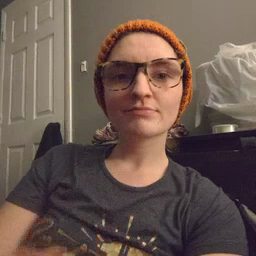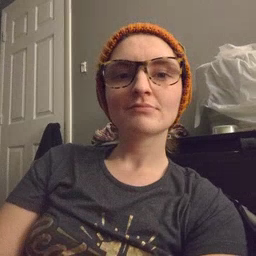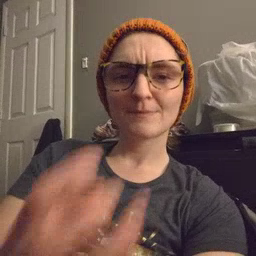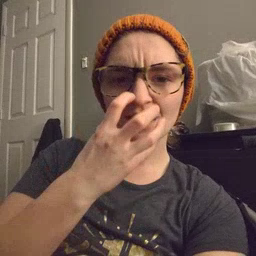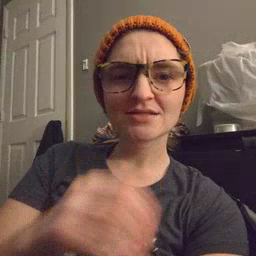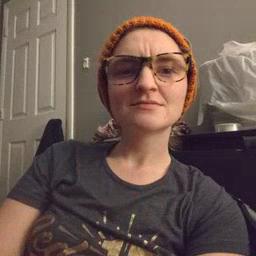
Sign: mad